Question: I create a simple table in HTML, however the "Address" cell in the table is very very wide but all I'm doing is giving it a title and entering a number.

The code the Address column is very simple:
'''
<TH>Address</TH><TH>Literal etc
'''
Then the data is added with:
'''
<TD valign=baseline>0x110</TD>
'''
yet the address column is enormous. I have no style sheets set up.
I just want a small "Address" cell !
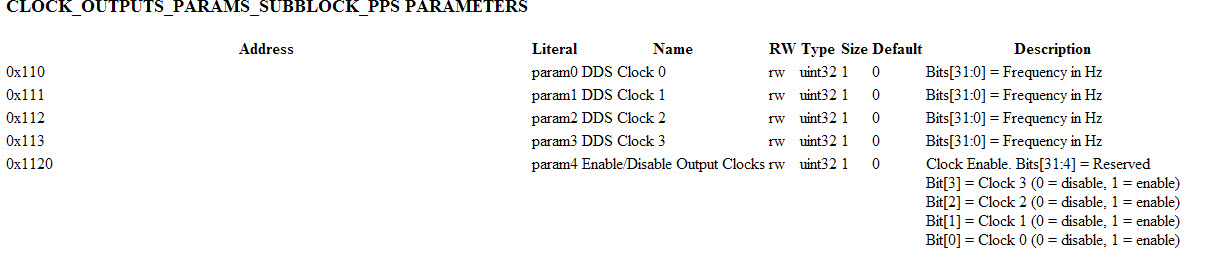
Answer: It appears you didn't provide all the code. From your screen shot, it looks as this 'CLOCK_OUTPUTS_PARAMS_SUBBLOCK_PPS PARAMETERS' is causing this. You probably need to add a 'colspan' to that cell.